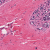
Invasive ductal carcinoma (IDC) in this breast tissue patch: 0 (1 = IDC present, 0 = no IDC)